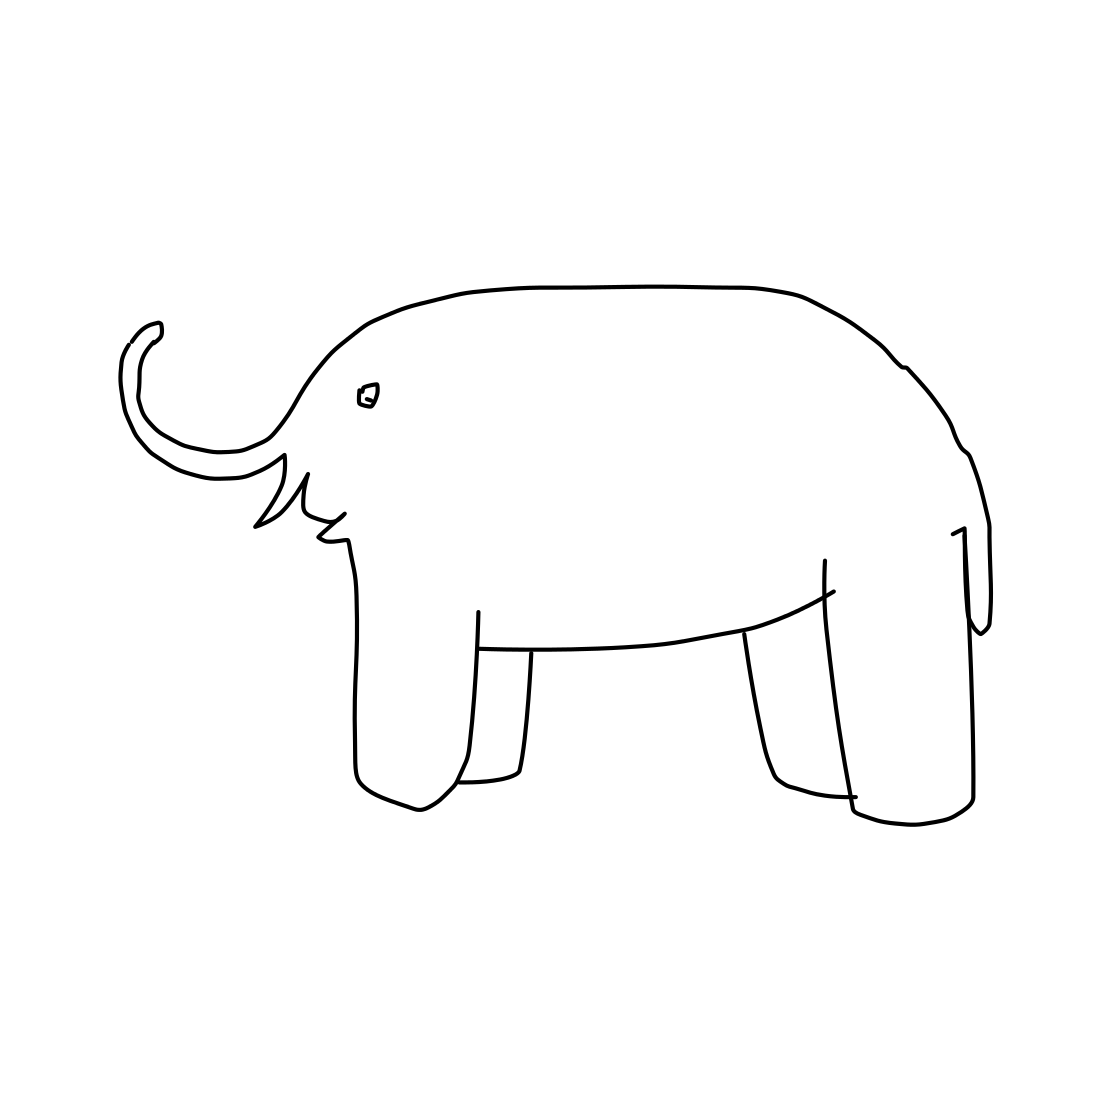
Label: elephant